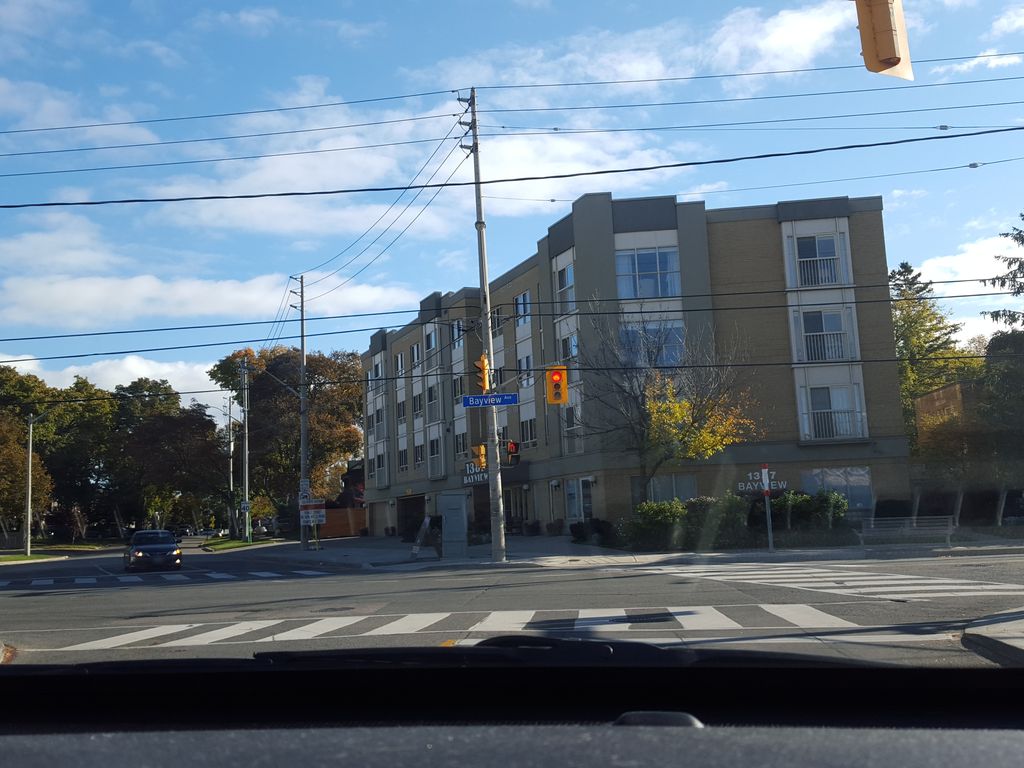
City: toronto